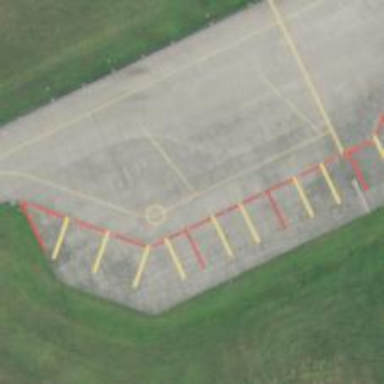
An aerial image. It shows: View of taxiway at the airport.